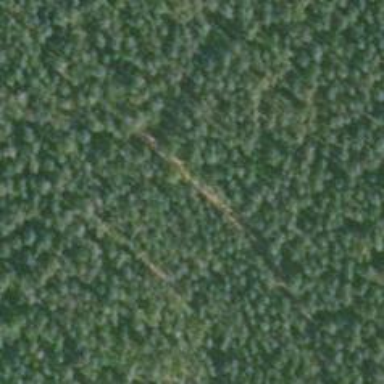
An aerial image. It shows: Track road.